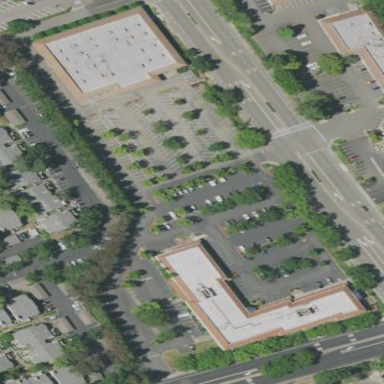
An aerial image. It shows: Commercial area.